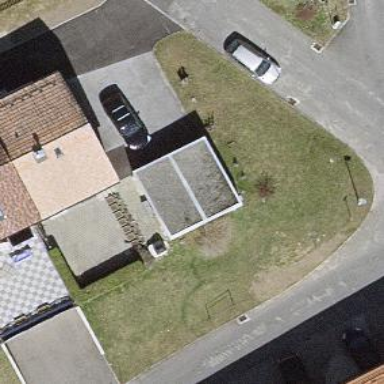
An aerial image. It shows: Group of garages.